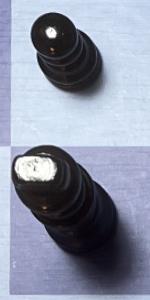
Label: King_Black